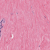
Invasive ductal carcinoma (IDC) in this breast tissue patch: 1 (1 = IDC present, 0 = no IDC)